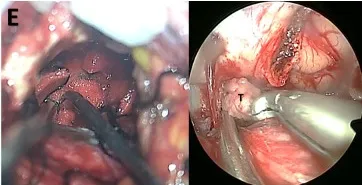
Microsurgical subtemporal-interdural approach for exposure of middle fossa tumor and synchronous microsurgical and endoscopic resection of middle fossa tumor. (E) The microsurgical view showing tumor displacement into the porus trigeminus with the aid of cotton-pieces and curette (left) and synchronous endoscopic view indicating tumor extraction via the porus trigeminus in the supracerebellar space (right).
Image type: endoscopy (gi_endoscopy)